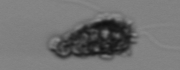
Label: Syracosphaera_pulchra